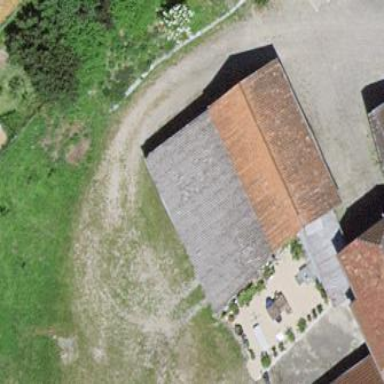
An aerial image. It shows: View of roof of building.